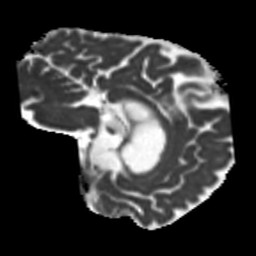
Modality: MD
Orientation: sagittal
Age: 71
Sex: male
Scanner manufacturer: siemens
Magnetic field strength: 3 T
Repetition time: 5.25 s
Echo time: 0.08 s